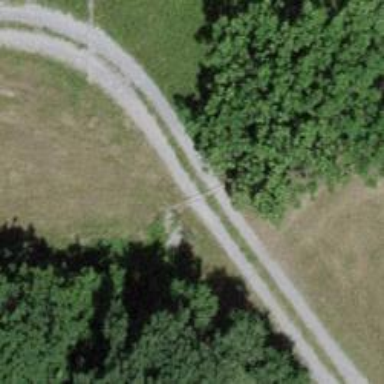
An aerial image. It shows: Track with grade 2 tracktype.